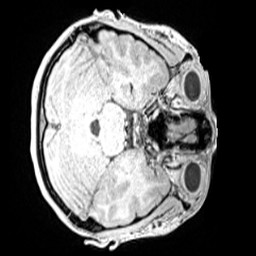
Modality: MP2RAGE
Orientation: axial
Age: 13
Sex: female
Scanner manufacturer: siemens
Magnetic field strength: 3 T
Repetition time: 4 s
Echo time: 0.00299 s